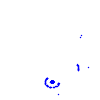
Particle: electron